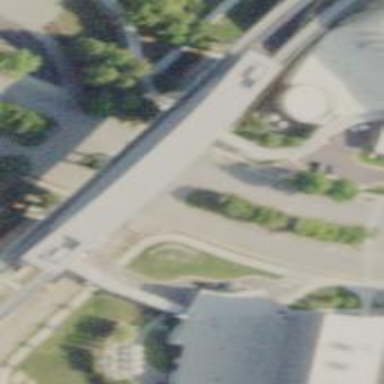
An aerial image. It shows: Train station building.